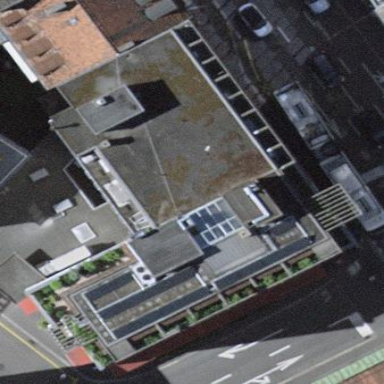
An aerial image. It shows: Office building.